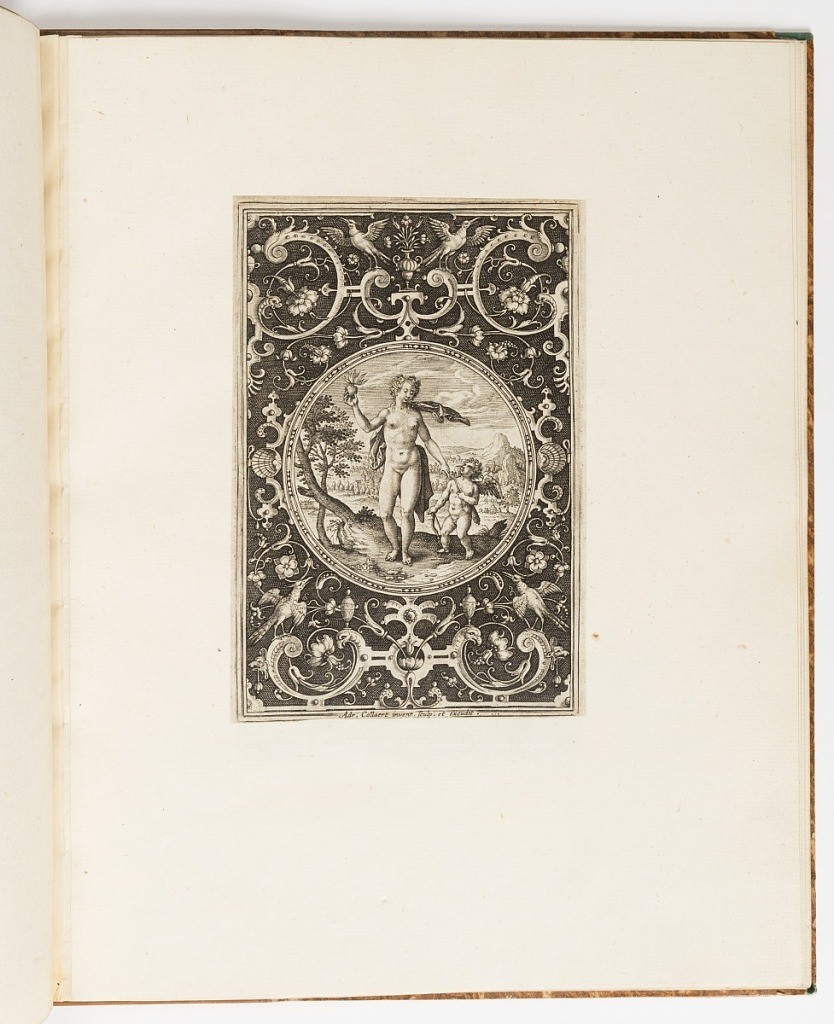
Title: Venus, plate from a suite of 6 ornamental designs with the Judgement of Paris
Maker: Adriaen Collaert, Flemish, ca. 1560 – 1618
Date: ca. 1690
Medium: Engraving on laid paper
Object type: Print
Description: A contestant for Paris' apple, Venus, the winner, holds the apple in one hand while leading Cupid, the god of desire, with the other. The figure is set within a medallion on a dark field (sur fond noir) decorated with intricate grotesques.